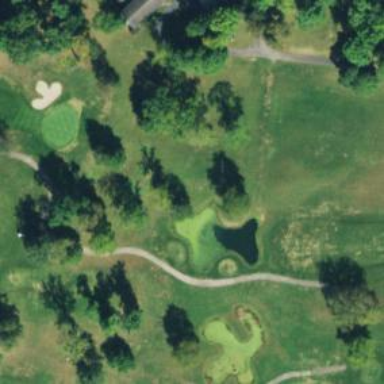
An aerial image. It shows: Pathway for golfing.